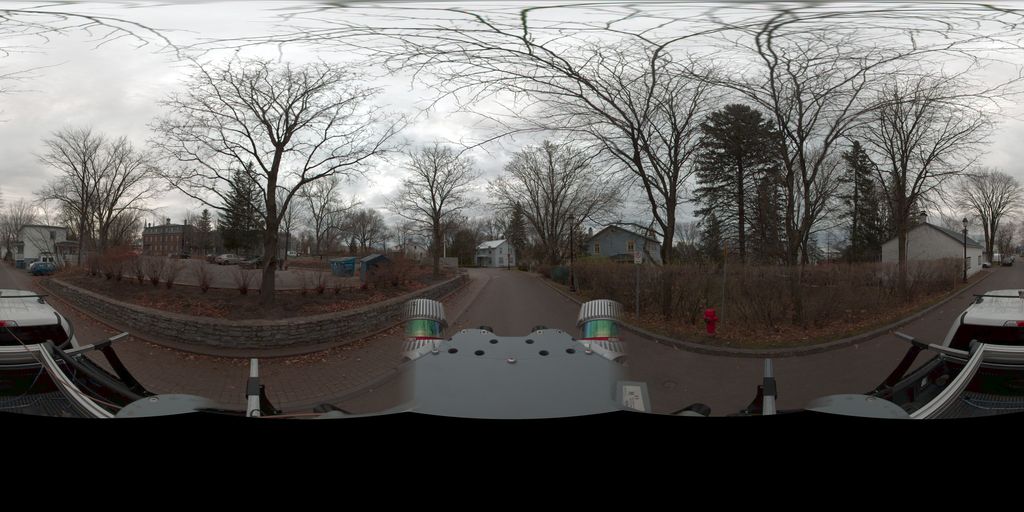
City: quebec_city